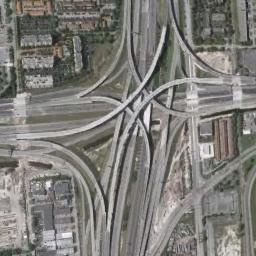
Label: overpass